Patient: sex F, age 68
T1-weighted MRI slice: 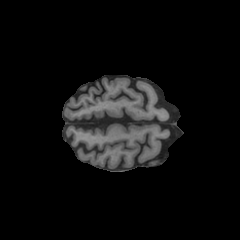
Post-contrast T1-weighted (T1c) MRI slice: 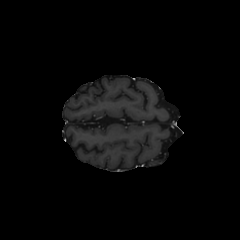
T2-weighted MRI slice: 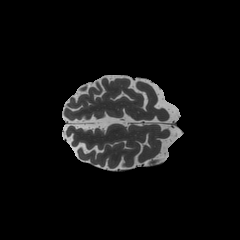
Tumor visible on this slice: no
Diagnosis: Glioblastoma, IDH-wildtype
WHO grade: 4